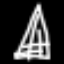
Label: The Eiffel Tower